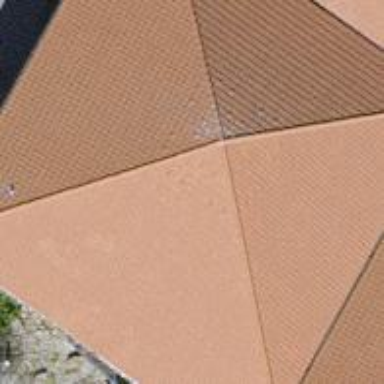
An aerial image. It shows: Building with pyramidal red roof. The overall building color is brown.